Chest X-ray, PA view. Patient: 83 years old, sex M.
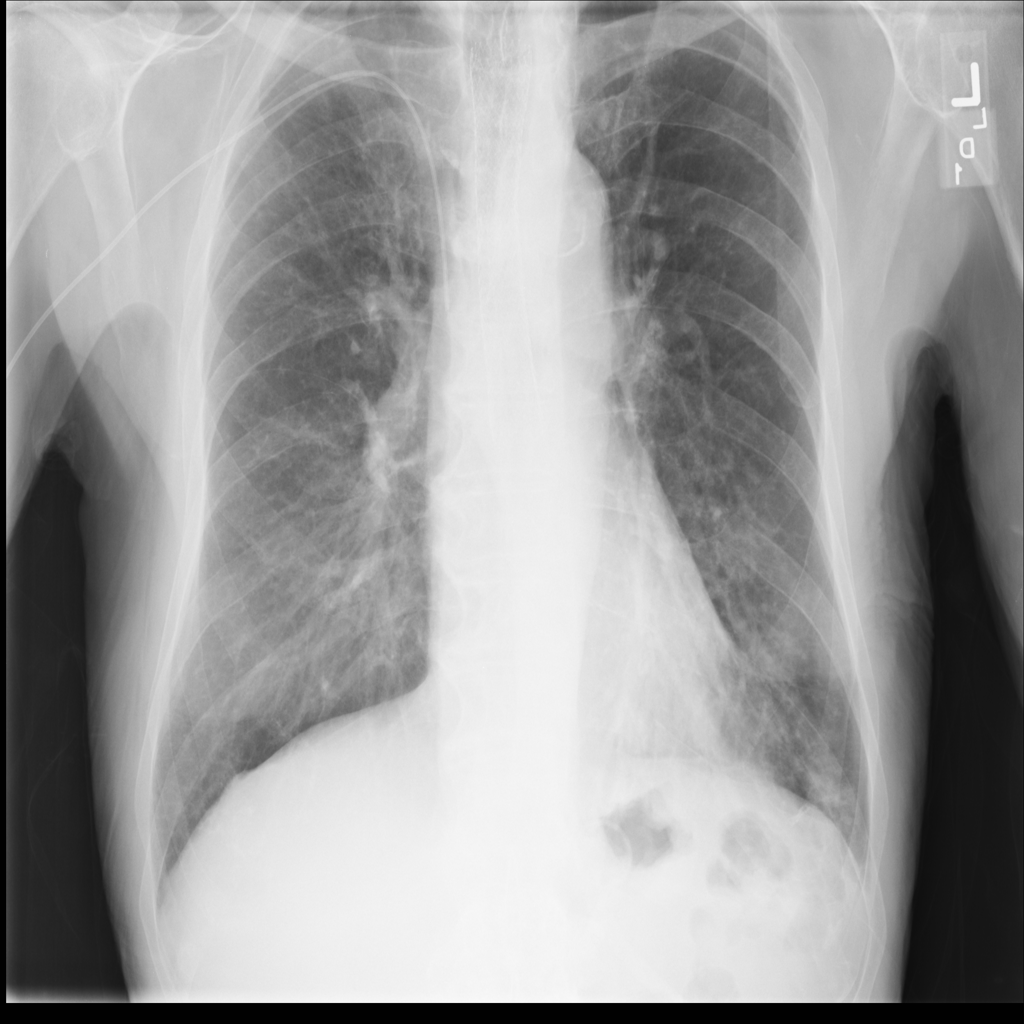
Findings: Infiltration